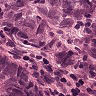
Metastatic tissue present: yes